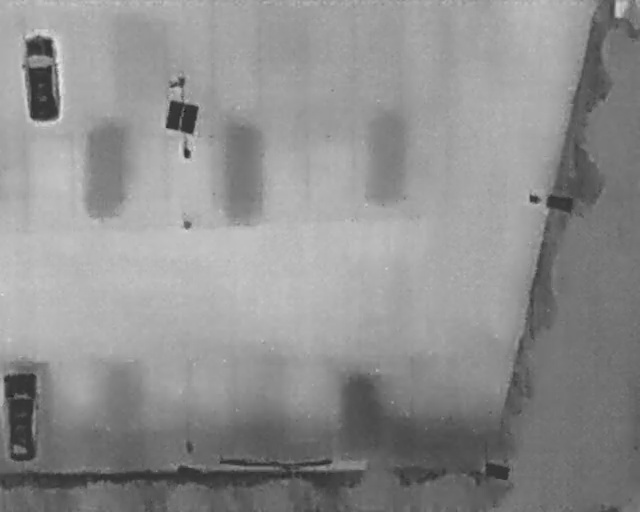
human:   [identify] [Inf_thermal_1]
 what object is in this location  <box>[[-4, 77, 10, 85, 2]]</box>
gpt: <ref>1 large car at the bottom left</ref>